Interaction volume radius: 5 \u00c5
Interaction volume height: 15 \u00c5
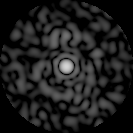
Disorder parameter: 0.8225